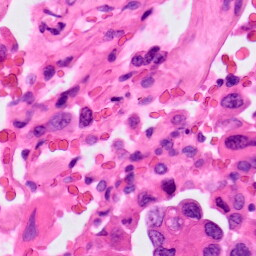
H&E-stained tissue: Lung